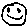
Label: smiley face